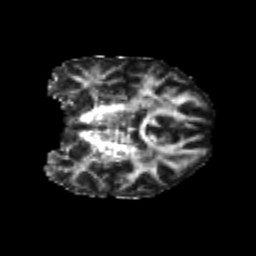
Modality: FA
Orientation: coronal
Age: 24
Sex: female
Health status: healthy
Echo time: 0.074 s